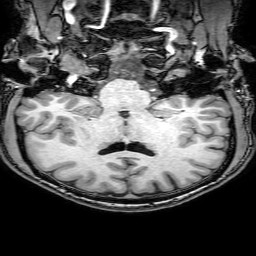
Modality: T1w
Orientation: sagittal
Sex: male
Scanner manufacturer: philips
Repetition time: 0.008105 s
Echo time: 0.00371 s